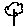
Label: tree